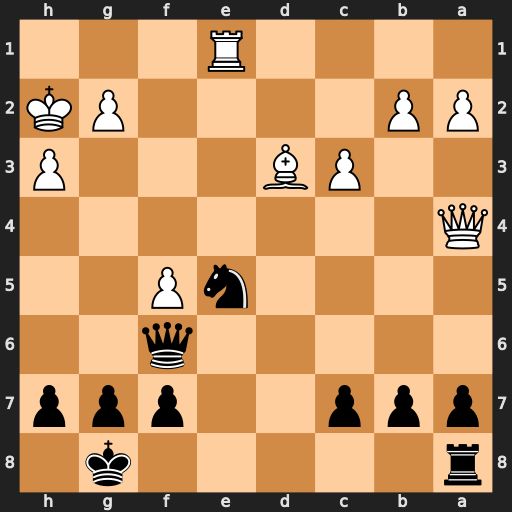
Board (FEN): r5k1/ppp2ppp/5q2/4nP2/Q7/2PB3P/PP4PK/4R3
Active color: b
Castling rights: -
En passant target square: -
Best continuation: Qd6 Kh1 Nxd3 Re8+ Rxe8